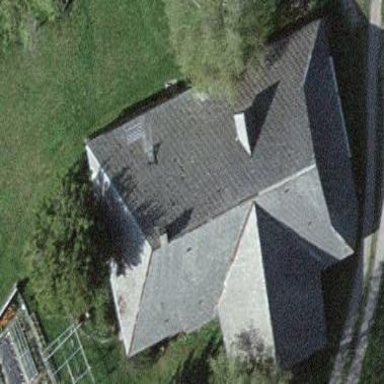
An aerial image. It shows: Farm building.